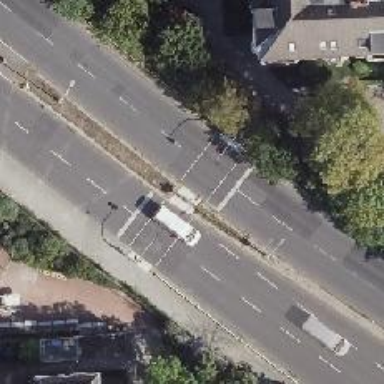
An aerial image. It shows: Traffic island located on footway.